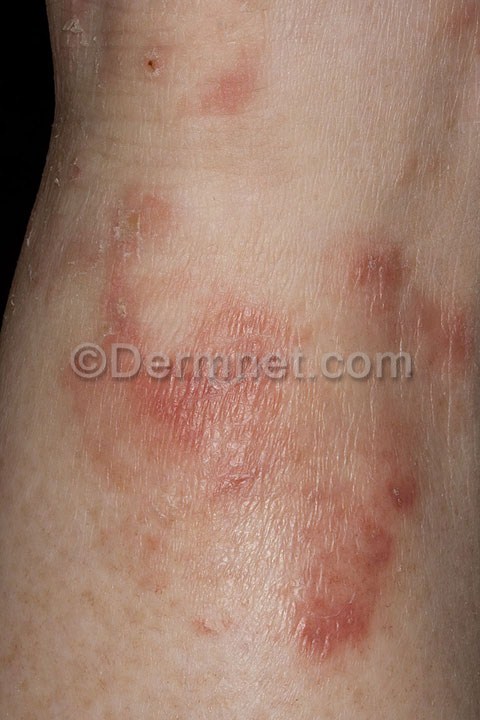
Disease: Tinea Ringworm Candidiasis and other Fungal Infections